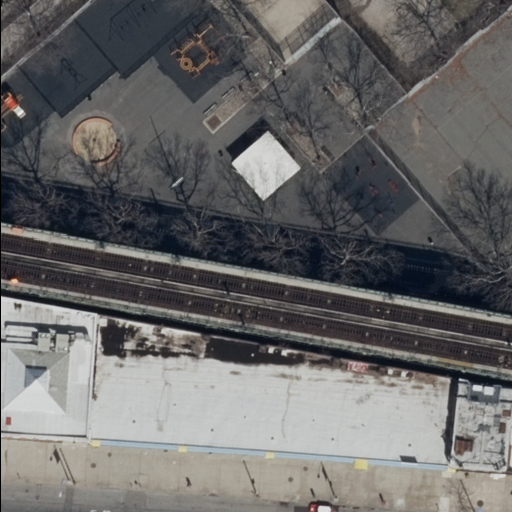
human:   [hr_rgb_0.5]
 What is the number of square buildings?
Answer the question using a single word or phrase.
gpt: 0

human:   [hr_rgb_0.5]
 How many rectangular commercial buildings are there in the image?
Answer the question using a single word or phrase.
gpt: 0

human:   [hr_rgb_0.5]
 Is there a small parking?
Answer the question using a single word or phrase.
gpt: no

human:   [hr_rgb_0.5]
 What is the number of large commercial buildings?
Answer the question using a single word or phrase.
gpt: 0

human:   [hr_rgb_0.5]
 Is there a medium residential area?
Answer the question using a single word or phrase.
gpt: yes

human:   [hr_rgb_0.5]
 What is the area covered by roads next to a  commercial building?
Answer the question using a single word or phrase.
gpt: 0m2

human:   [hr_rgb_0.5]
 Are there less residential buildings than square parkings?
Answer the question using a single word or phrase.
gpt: no

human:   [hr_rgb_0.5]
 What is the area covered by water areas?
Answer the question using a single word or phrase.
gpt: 0m2

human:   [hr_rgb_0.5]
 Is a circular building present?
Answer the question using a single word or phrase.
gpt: no

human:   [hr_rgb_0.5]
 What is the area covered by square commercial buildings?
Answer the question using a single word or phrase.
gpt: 0m2

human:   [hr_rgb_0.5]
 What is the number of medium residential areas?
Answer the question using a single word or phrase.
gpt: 1

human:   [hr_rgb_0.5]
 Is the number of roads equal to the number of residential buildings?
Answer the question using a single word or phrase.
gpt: no

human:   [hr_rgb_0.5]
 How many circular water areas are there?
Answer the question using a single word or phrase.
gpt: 0

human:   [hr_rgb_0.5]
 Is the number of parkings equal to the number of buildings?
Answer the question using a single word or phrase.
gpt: no

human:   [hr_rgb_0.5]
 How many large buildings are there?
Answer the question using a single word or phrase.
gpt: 1

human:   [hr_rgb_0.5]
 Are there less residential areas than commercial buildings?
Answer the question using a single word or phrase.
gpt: no

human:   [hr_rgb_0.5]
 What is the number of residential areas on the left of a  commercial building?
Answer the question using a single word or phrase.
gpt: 0

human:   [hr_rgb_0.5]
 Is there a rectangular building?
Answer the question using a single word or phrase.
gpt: yes

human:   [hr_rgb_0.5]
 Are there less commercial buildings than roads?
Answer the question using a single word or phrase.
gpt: yes

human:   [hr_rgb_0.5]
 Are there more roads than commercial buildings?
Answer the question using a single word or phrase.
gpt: yes

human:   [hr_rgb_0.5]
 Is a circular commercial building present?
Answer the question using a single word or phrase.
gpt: no

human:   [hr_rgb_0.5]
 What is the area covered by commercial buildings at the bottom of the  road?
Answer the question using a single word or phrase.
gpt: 0m2

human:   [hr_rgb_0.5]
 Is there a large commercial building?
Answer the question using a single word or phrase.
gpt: no

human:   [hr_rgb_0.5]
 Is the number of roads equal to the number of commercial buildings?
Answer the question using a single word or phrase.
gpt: no

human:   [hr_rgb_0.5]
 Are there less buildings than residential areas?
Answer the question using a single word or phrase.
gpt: no

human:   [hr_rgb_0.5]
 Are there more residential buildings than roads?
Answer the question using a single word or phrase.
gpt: yes

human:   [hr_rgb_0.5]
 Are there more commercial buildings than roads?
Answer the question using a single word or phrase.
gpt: no

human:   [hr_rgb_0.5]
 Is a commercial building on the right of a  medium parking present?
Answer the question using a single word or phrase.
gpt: no

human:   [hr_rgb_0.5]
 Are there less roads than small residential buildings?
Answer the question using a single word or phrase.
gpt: yes

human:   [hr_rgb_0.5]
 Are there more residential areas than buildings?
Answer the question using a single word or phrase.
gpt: no

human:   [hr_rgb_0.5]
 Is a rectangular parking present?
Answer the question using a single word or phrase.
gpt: no

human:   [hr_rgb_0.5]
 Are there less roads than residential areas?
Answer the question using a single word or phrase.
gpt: no

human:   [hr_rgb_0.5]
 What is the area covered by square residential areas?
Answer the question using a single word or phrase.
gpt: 0m2

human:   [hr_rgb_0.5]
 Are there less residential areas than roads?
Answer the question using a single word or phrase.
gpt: no

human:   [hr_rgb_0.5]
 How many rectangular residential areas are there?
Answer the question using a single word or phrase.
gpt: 1

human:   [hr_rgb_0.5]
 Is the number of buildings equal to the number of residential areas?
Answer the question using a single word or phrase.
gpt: no